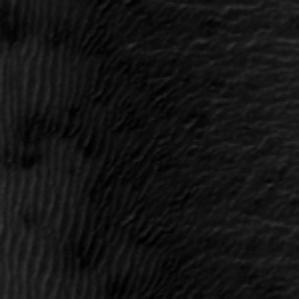
Label: frost